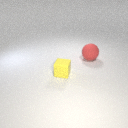
large red rubber sphere behind small yellow rubber cube